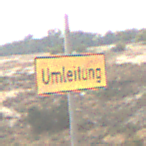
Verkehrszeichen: EndeDerUmleitungsankuendigung
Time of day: MorningAfternoon
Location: Outdoor (Nature)
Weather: Overcast
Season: NotSpecified
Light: Natural